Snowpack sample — Loveland Pass, Silver Plume, Colorado, USA (12/14/25, 10:50 AM MST)
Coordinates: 39.664, -105.882
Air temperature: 36 °F
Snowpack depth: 67 cm
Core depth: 10 cm
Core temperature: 50 °F
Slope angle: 6°, slope face: 326°
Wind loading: low
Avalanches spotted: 0
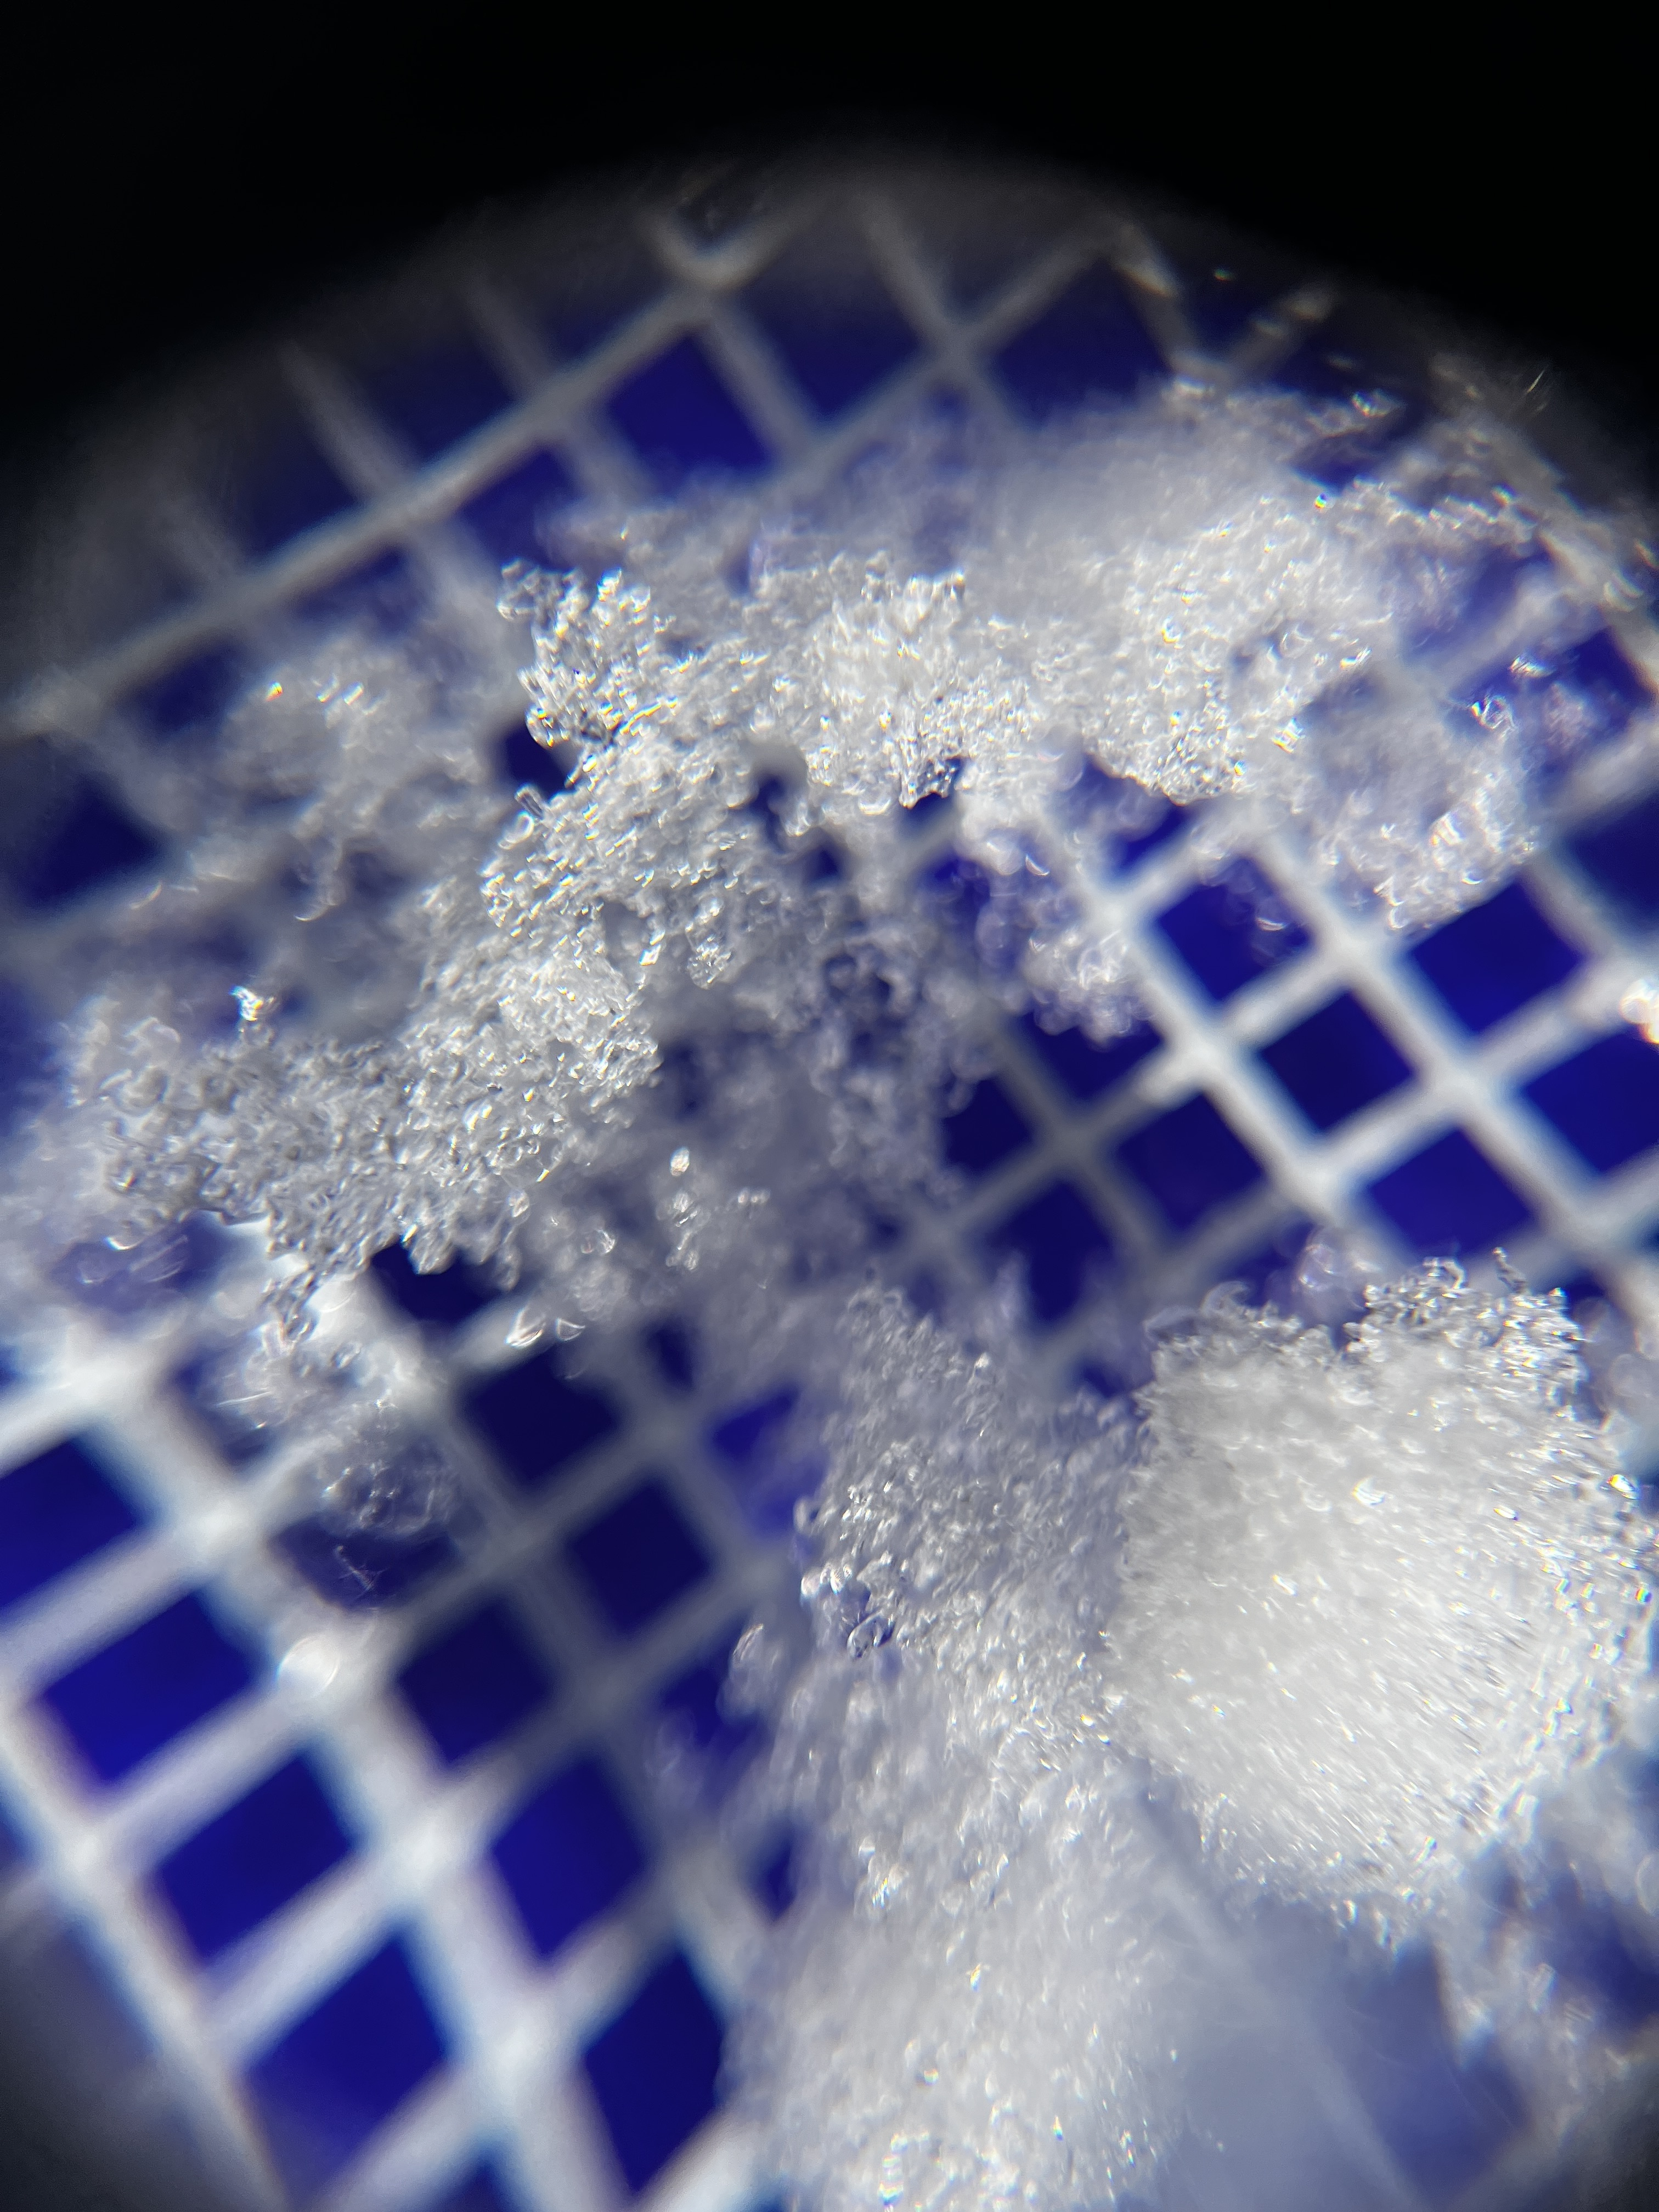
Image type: magnified_profile
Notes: No avalanches spotted, very late start to the season with minimal snowpack